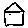
Label: house